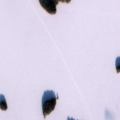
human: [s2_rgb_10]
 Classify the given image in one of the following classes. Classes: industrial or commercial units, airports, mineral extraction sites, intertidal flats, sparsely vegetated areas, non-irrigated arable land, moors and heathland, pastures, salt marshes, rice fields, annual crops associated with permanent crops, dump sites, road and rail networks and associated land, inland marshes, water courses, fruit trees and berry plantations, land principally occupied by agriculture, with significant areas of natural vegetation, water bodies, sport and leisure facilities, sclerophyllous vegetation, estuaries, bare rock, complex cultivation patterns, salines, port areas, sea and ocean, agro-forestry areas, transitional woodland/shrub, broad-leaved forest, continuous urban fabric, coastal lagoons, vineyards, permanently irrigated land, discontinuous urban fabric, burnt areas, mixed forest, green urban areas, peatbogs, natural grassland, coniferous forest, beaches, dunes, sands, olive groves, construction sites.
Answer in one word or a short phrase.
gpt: coniferous forest, water bodies